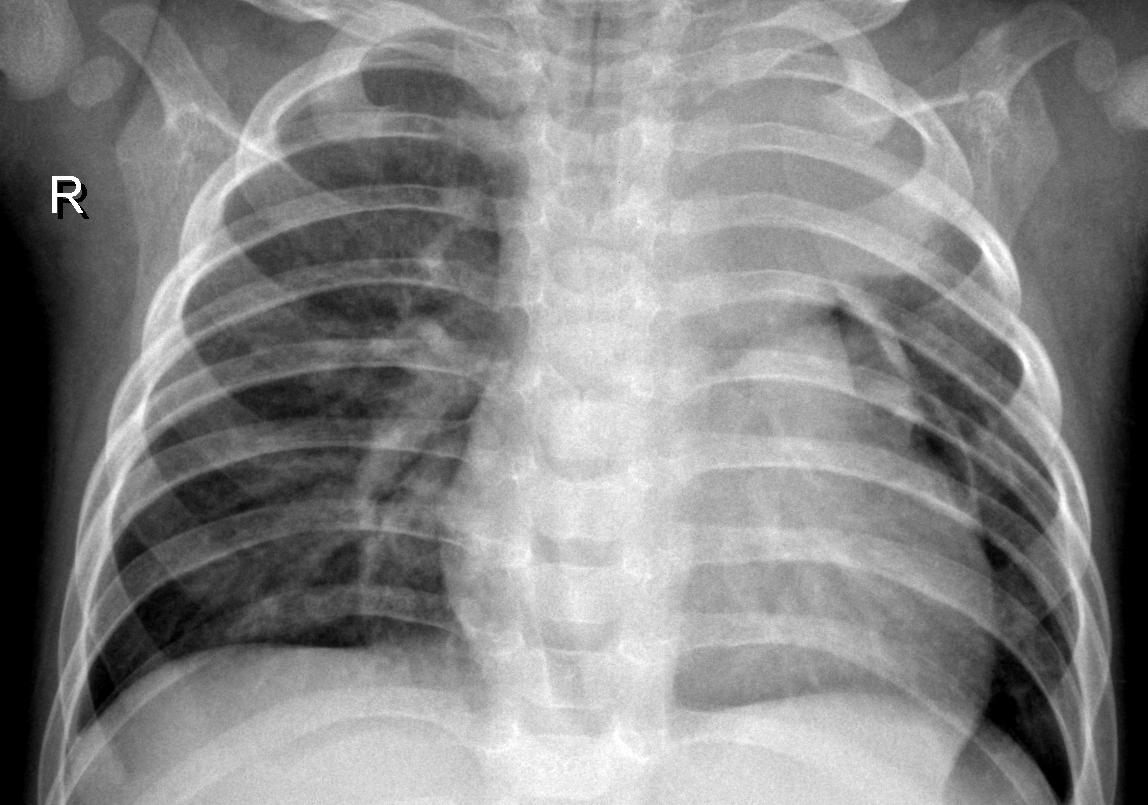
Diagnosis: PNEUMONIA